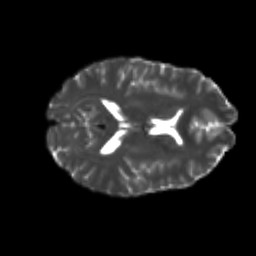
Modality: T2w
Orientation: axial
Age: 25
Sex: female
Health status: healthy
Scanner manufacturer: philips
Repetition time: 7.389 s
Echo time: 0.08599 s